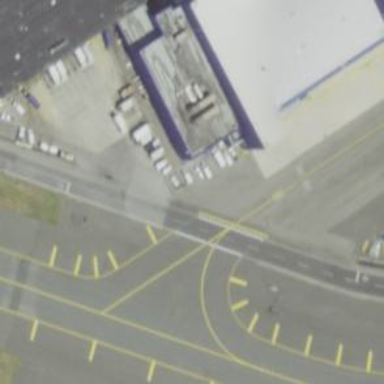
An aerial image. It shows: View of taxiway at the airport.